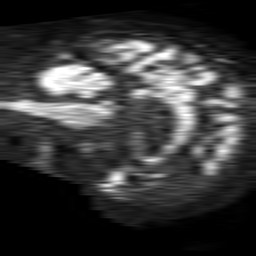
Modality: TRACE
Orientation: sagittal
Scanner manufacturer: philips
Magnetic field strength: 1.5 T
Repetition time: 4.6 s
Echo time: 0.08631 s